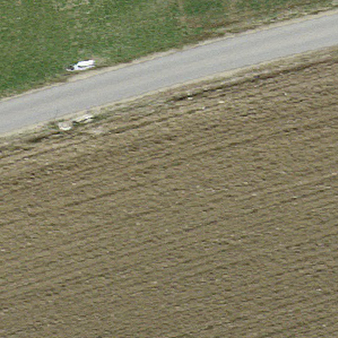
Label: other